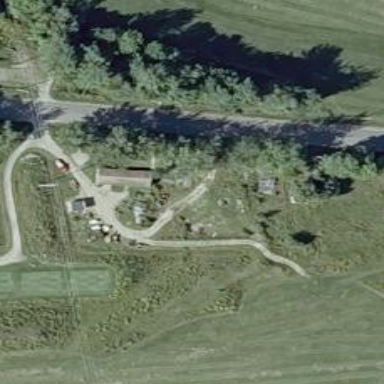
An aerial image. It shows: Path used for both walking and golf.